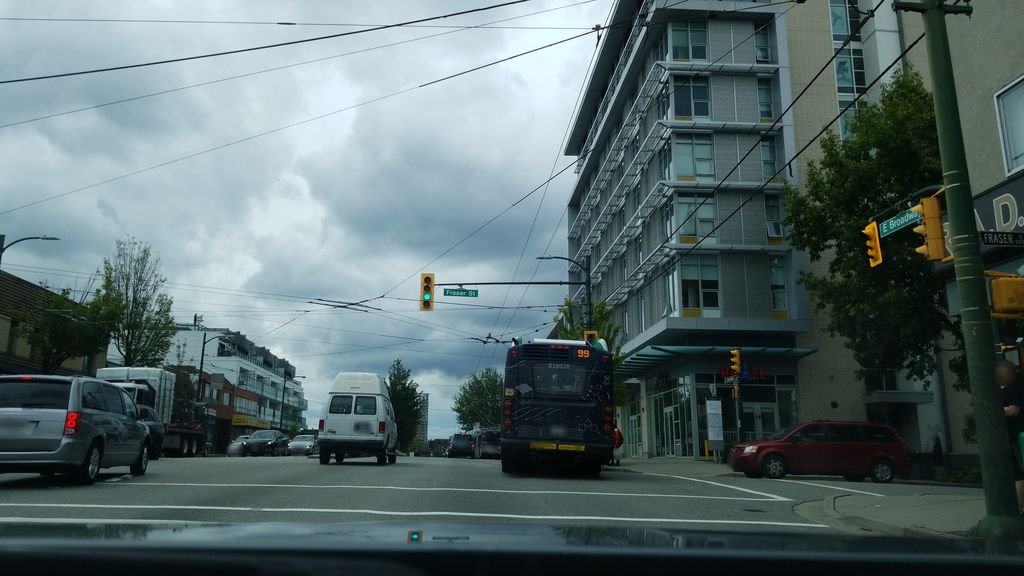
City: vancouver